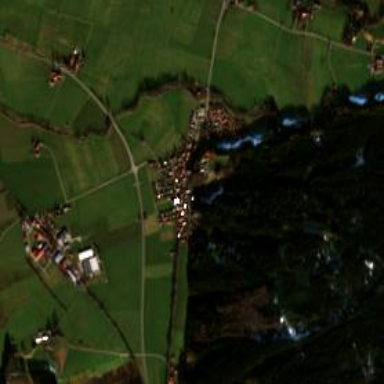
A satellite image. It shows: Village.